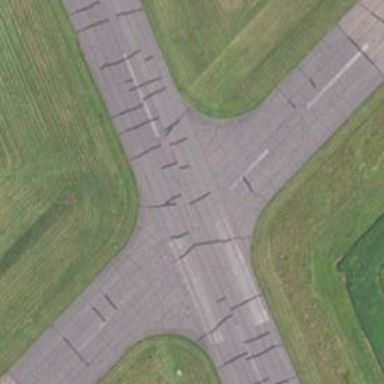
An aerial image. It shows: Runway at airport.